Field crop: maize
Growth stage: 1
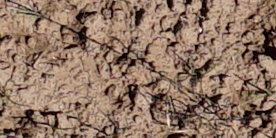
Species: lolium